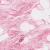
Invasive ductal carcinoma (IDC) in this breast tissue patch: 0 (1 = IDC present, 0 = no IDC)